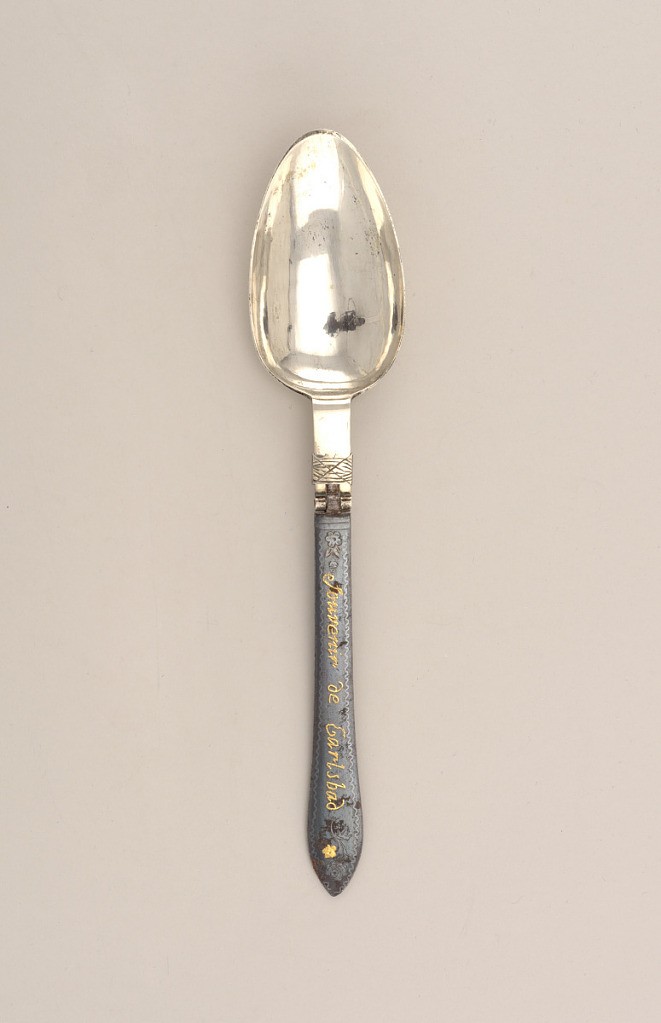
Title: Folding Spoon (Part of Traveling Cutlery Set)
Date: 1790–1800
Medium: steel, silver, gold
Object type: Folding spoon
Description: Oval spoon bowl, flat curved neck. Handle attached to neck with a hinge, a small locket slips over the hinge. Handle flaring towards the end. Engraved floral decoration inlaid with gold leaves. Gold inlay inscription "Souvenir de Carlsbad " on the front side. Spoon bowl folds towards the handle.